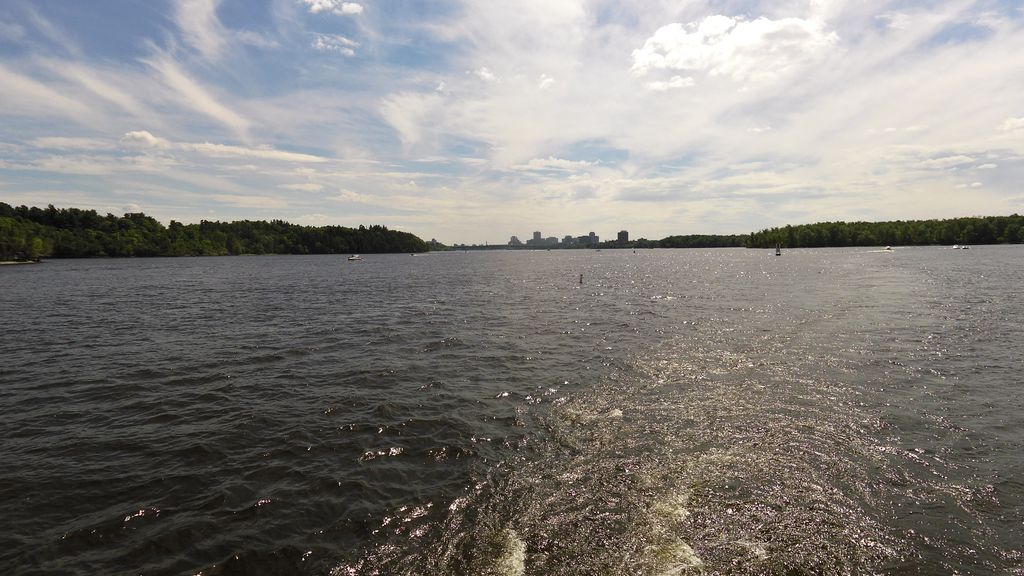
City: ottawa-gatineau